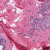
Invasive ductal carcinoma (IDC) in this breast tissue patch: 0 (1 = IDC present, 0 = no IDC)